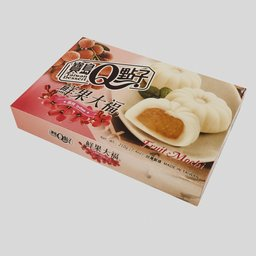
Label: nature